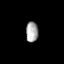
Tissue: prostate
Cell type: Fibroblasts
Senescence score: 0.6971
Nuclear area (px): 244
Mean DAPI intensity: 167.201